【题型】选择题　【知识点】函数　【难度】easy
函数$f(x)$的部分图象如图所示，则$f(x)$的解析式可能是（）

\noindent A.$f(x)=\dfrac{2x^3}{1-|x|}$ \quad
B.$f(x)=\dfrac{2x}{x^2+1}$ \quad
C.$f(x)=\dfrac{2x^3}{x^2-1}$ \quad
D.$f(x)=\dfrac{2(x^2+1)}{x^2-1}$
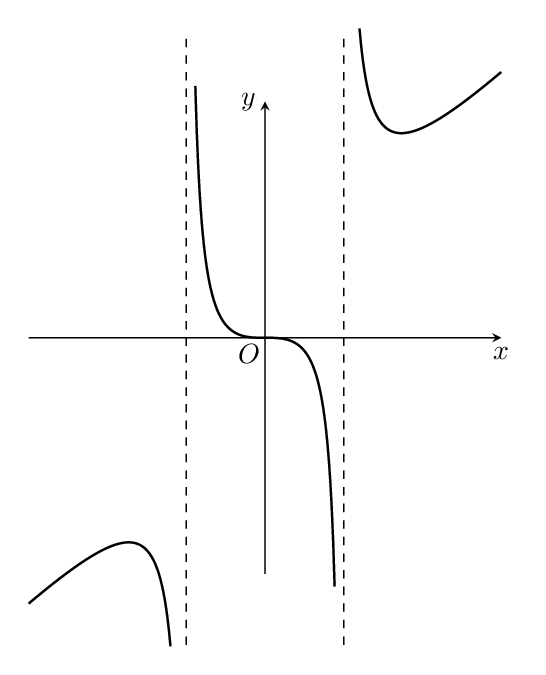
【解答】
\raggedright
\noindent 【答案】C
\noindent 【分析】结合函数图象，利用性质和特值排除可得答案.
\noindent 【详解】对于 A 中的函数 $f(x)$，当 $x>1$ 时，$f(x)<0$，与图象不符，故排除；
\noindent 对于 B 中的函数 $f(x)$ 的定义域为 $\mathbf{R}$，故排除；
\noindent 对于 D 中的函数 $f(x)$ 为偶函数，故排除.
\noindent 对于 C 中的函数 $f(x)$，定义域为 $\{x|x\neq\pm1\}$，且满足 $f(-x)=-f(x)$，其图象关于原点对称，
\noindent 当 $0<x<1$ 时，$f(x)<0$，当 $x>1$ 时，$f(x)>0$，与图象一致.
\noindent 故选：C